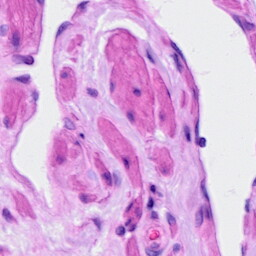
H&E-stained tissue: Ovarian